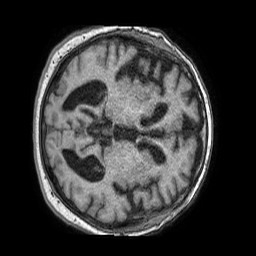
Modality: T1w
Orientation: axial
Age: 69
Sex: male
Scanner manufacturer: philips
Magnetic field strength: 1.5 T
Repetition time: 0.00764 s
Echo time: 0.003546 s